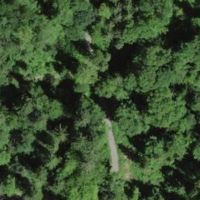
EUNIS habitat code: 41
Species observed at this site:
Nemobius sylvestris
Polydrusus formosus